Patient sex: F
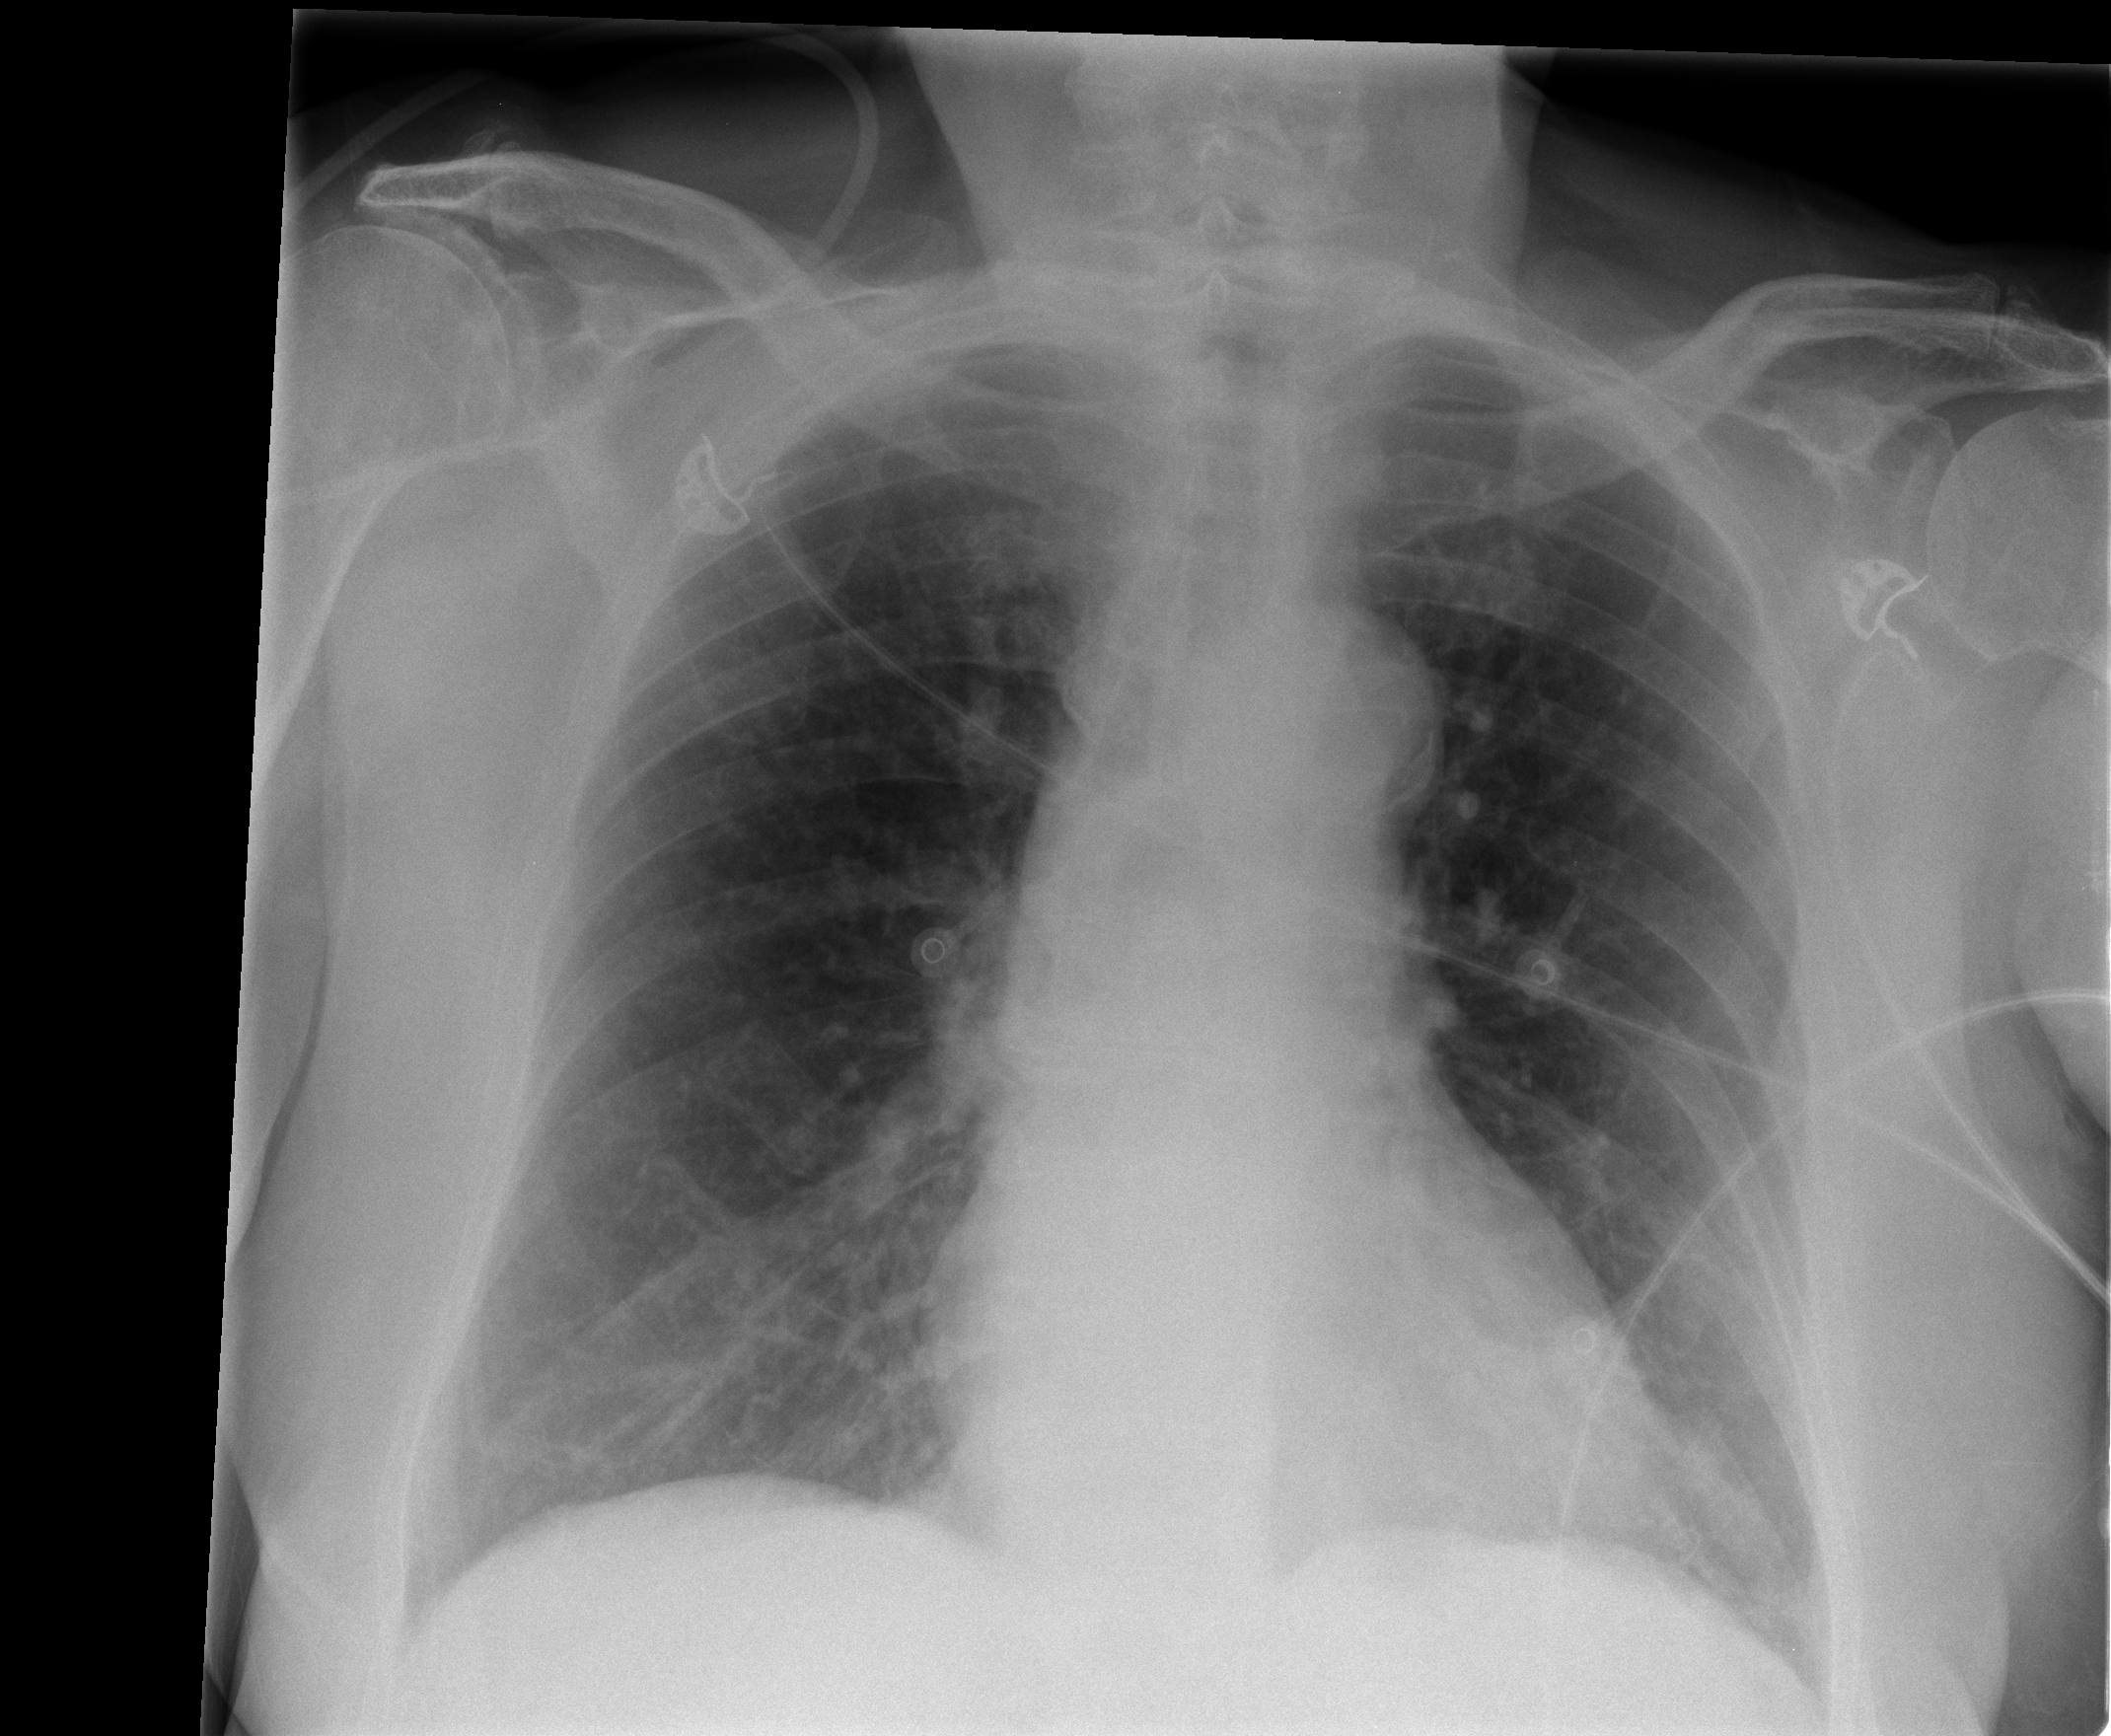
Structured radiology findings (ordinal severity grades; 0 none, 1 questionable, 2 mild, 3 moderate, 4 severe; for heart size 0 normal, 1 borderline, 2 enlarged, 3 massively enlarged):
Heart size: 0
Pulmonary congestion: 0
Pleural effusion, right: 0
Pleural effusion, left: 0
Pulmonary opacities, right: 0
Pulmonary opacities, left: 0
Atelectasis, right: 0
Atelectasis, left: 1